Question: This should seem relatively straightforward but I can't find an argument which would allow me to do this and I've searched Google and Stack for an answer.
Sample code:
'''
library(ggplot2)
library(plotly)
dat <- data.frame(cond = factor(rep(c("A","B"), each=200)), rating = c(rnorm(200),rnorm(200, mean=.8)))
p <- ggplot(dat, aes(x=cond, y=rating, fill=cond)) + geom_boxplot()
p <- ggplotly(p)
'''
This outputs the first graph, I would want something like the second.

I tried including 'colour=cond' but that gets rid of the median.
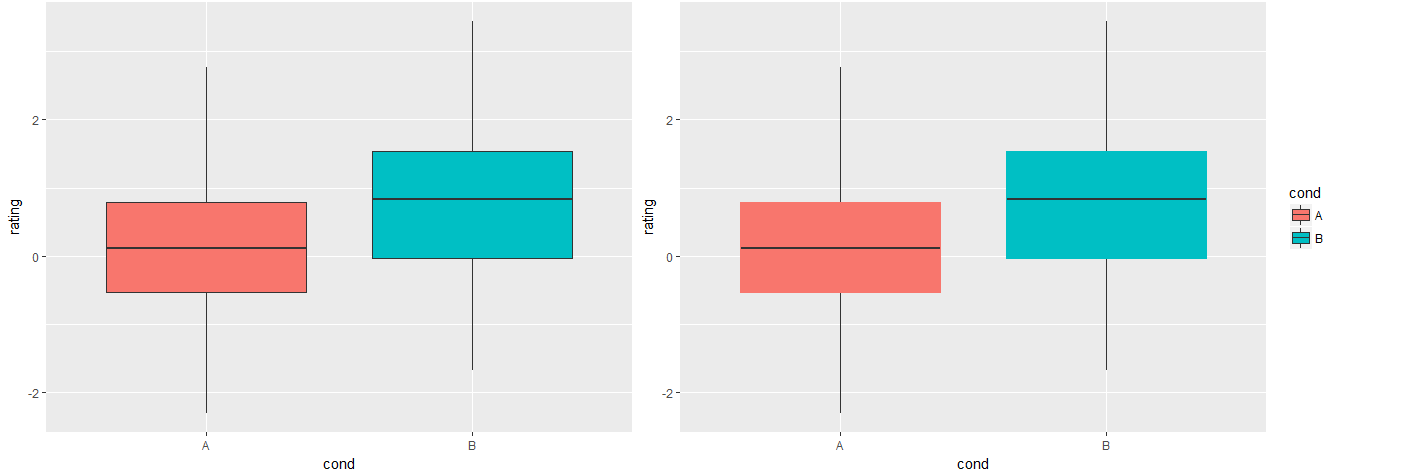
Answer: Two possible hacks for consideration, using the same dataset as Marco Sandri's answer.
. If you don't really need it to work in plotly, just static ggplot image:
'''
ggplot(dat, aes(x=cond, y=rating, fill=cond)) +
geom_boxplot() +
geom_boxplot(aes(color = cond),
fatten = NULL, fill = NA, coef = 0, outlier.alpha = 0,
show.legend = F)
'''
<URL>
This overlays the original boxplot with a version that's essentially an outline of the outer box, hiding the median ('fatten = NULL'), fill colour ('fill = NA'), whiskers ('coef = 0') & outliers ('outlier.alpha = 0').
However, it doesn't appear to work well with plotly. I've tested it with the dev version of ggplot2 (as recommended by plotly) to no avail. See output below:
<URL>
. If you need it to work in plotly:
'''
ggplot(dat %>%
group_by(cond) %>%
mutate(rating.IQR = case_when(rating <= quantile(rating, 0.3) ~ quantile(rating, 0.25),
TRUE ~ quantile(rating, 0.75))),
aes(x=cond, y=rating, fill=cond)) +
geom_boxplot() +
geom_boxplot(aes(color = cond, y = rating.IQR),
fatten = NULL, fill = NA)
'''
(ggplot output is same as above)
plotly doesn't seem to understand the 'coef = 0' & 'output.alpha = 0' commands, so this hack creates a modified version of the y variable, such that everything below P30 is set to P25, and everything above is set to P75. This creates a boxplot with no outliers, no whiskers, and the median sits together with the upper box limit at P75.
It's more cumbersome, but it works in plotly:
<URL>